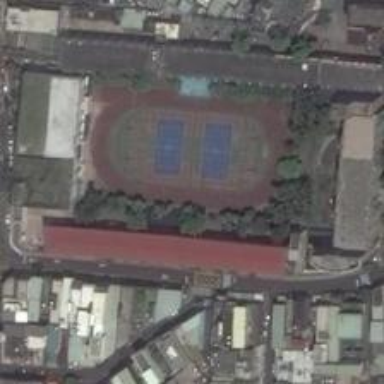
This playground and the red building nearby is the spotlight in this area .